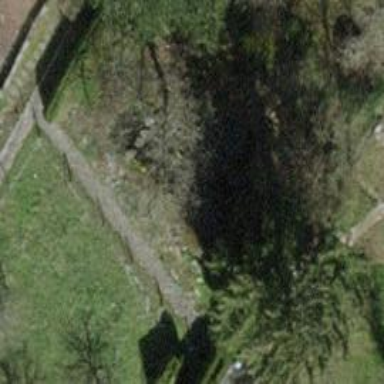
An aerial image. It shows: Single tag "natural: tree."